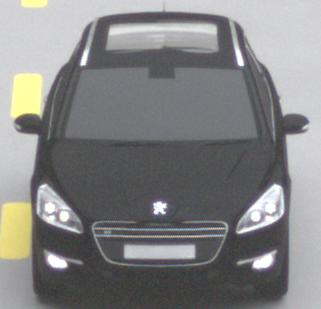
Make: Peugeot
Model: 508 SW 120 VTi
Detailed model: 508 (I) SW
Model produced from: 2011/03
Model produced until: 2014/05
Doors: 5
Color: black
Road condition: dry road
Daytime: midday
Contrast: low contrast